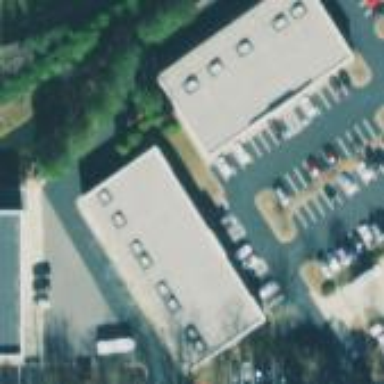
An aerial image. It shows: Retail building.